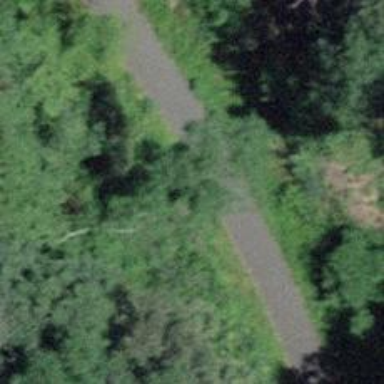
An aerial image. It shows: Abandoned railway track with asphalt cycleway and footway.